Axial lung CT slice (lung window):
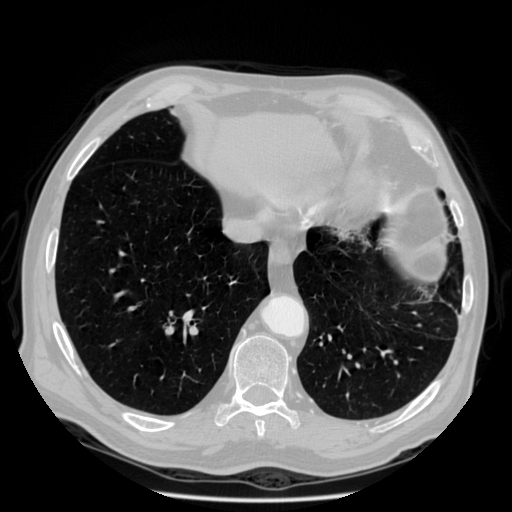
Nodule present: no